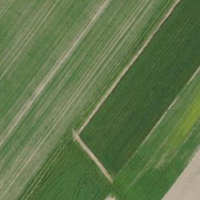
EUNIS habitat code: 52
Species observed at this site:
Fagopyrum esculentum